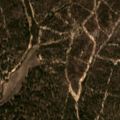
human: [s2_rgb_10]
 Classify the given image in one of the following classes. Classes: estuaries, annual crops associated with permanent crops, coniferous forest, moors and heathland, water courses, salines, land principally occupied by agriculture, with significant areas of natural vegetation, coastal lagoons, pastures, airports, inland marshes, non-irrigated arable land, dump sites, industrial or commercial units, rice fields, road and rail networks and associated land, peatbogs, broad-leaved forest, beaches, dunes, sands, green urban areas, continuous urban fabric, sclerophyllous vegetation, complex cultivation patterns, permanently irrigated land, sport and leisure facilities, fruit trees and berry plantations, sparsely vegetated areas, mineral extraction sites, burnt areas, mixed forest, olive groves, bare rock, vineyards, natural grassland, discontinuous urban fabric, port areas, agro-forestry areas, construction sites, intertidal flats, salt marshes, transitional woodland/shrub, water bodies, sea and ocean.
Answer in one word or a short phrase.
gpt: non-irrigated arable land, agro-forestry areas, broad-leaved forest, mixed forest